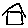
Label: house